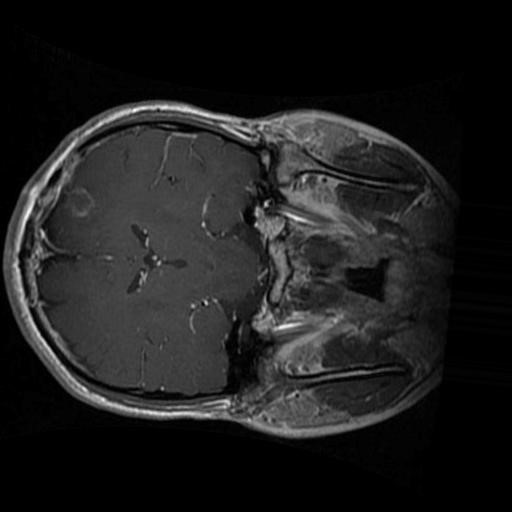
Label: brain_glioma